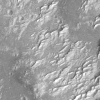
Atmospheric dust classification: not_dusty